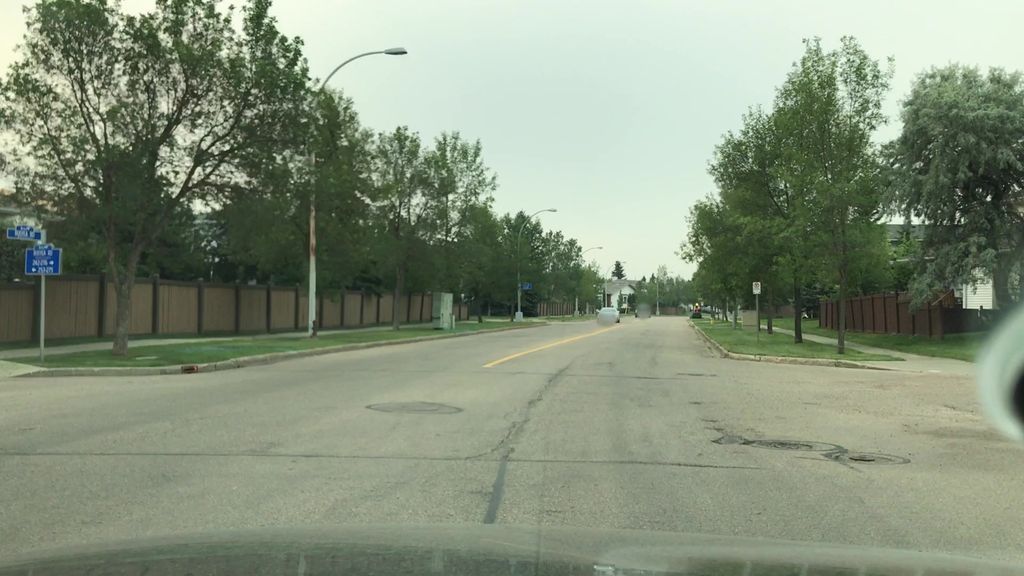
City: edmonton